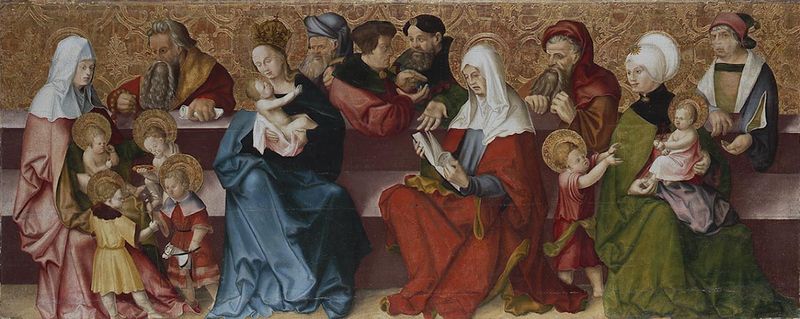
Titel: Die Heilige Sippe
Künstler: Oberrheinischer Meister (tätig um 1500-1550)
Standort: Karlsruhe
Institution: Staatliche Kunsthalle Karlsruhe
Schlagwörter: blau, gemälde, gruppe, mann, weiß, frauen, gelb, grün, menschen, sitzen, bunt, frau, hut, hüte, kleider, männer, szene, tisch, rot, schleier, tuch, haube, leute, ornament, versammlung, bart, bärte, bibel, falten, johannes, hände, gewand, gold, mantel, sitzend, familie, gewänder, kind, mutter, blatt, gotik, krone, renaissance, rosa, handel, kinder, engel, kopfbedeckung, farbig, schrift, bücher, farben, lila, baby, bank, blue, church, crowd, crown, gathering, hat, men, people, pope, red, religious, robes, steps, white, women, essen, tafel, bench, black, dress, female, green, group, old, painting, portrait, robe, sit, sitting, table, talking, tapete, weib, weiber, woman, yellow, lesen, pattern, pink, tapestry, brown, stufe, stufen, wallpaper, buch, amme, babys, jungfrau, heiligenschein, nimbus, christus, jesus, jesus christus, angel, angels, greek, man, naked, mittelalter, background, orange, young, german, child, male, schriftrolle, tempel, elisabeth, königin, männder, heilige, fresko, flat, paper, jünger, maria, madonna, magdalena, jesu, mutter gottes, color, fabric, mother, scarf, hats, beard, saint, books, goldgrund, anna, josef, virgin, lesung, children, bright, love, reading, säugling, erlöser, person, mütter, human, party, gottesmutter, cloak, clothes, family, chirst, heilige familie, farbenfroh, medieval, religion, heiligenscheine, porträt, cloth, foreground, headscarf, horse, apostel, god, book, christ, blue dress, play, paint, alte männer, evangelisten, himmelskönigin, sippe, jungfrau maria, kids, gottes sohn, jesukind, inder, humans, christian, kirchenväter, messias, joseph, mary, romantik, christianity, glorien, heilige anna, clothing, saints, sohn gottes, unsere liebe frau, bible, mothers, hold, heilige maria, christkind, faith, säuglinge, rest, mural, boys, parents, veils, altarpiece, middle ages, barrt, babies, meal, halo, icon, holy, catholic, madonna mit dem kind, catholicism, holy family, infant, virgin mary, salome, red dress, christmas, bearded, beards, dinner, bread, supper, nuns, s, d, john, halos, muster, frahen, ub, christlich, toys, hintergrund, ghj, peter, michelangelo, nun, apostles, aposltes, st peter, st anne, saint anne, anne, selbdritt, cleophas, joachim, cvhild, infants, nativity, ad, mariah, master, g, cloth of honor, john the baptist, mother of god, parent, head covering, h, sdf, f, davinci, holy mary, dan brown, fr, j, mart, ja, iconic painting, families, hoo, gjfgjfj, gh, jg, hj, dgh, fghj, js, df, sfjd, ehh, sg, dzh, fg, gsd, adf, scholars, mother mary, cloa, caring, humanity, bemch, apostoles, memling, kindere, motherfucke, jachin, joachin, schleir, christkönig, loving, iconic, madona and child, blud, play time, religious meeting, religiosity, apostols, headmcovering, heilland, erretter, jesus von nazaret, gottesgebärerin, maria von nazaret, keinkinder, heiligenscheinheiligenscheine, kinship, children\, white dresses, kleophas, damaszierung, haats